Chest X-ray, AP view. Patient: 39 years old, sex F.
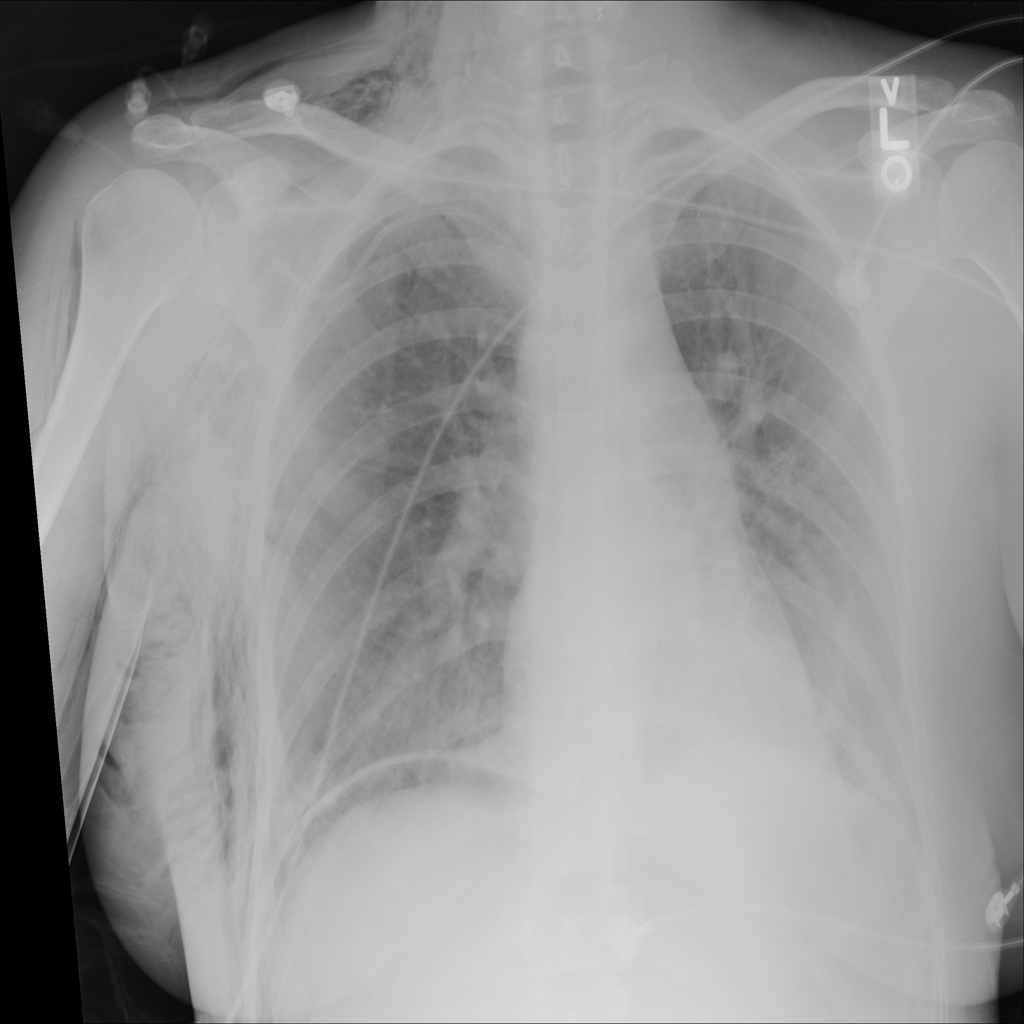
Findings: No Finding